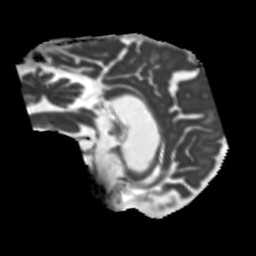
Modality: MD
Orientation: sagittal
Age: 58
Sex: male
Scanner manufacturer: siemens
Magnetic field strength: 3 T
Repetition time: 5.25 s
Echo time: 0.08 s